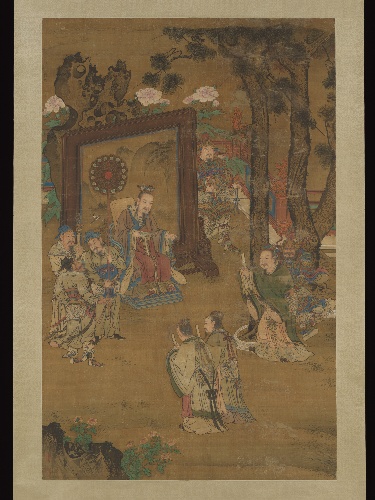
Title: 明  劉俊  納諫圖  軸|Remonstrating with the emperor
Artist: Liu Jun
Artist bio: Chinese, active ca. 1475–ca. 1505
Date: late 15th–early 16th century
Object type: Hanging scroll
Classification: Paintings
Medium: Hanging scroll; ink and color on silk
Culture: China
Period: Ming dynasty (1368–1644)
Dimensions: Image: 65 1/2 × 41 3/4 in. (166.4 × 106 cm)
Overall with mounting: 9 ft. 8 in. × 50 in. (294.6 × 127 cm)
Overall with knobs: 9 ft. 8 in. × 54 in. (294.6 × 137.2 cm)
Department: Asian Art
Credit line: Ex coll.: C. C. Wang Family, Gift of Oscar L. Tang Family, 2005
Accession year: 2005
Repository: Metropolitan Museum of Art, New York, NY
Tags: Men|Flowers|Trees|Emperors